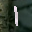
Label: 1